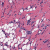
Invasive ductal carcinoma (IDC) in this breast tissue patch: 1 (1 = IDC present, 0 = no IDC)